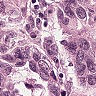
Metastatic tissue present: yes